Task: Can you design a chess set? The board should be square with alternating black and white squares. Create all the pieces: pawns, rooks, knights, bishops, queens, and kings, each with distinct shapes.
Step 891:
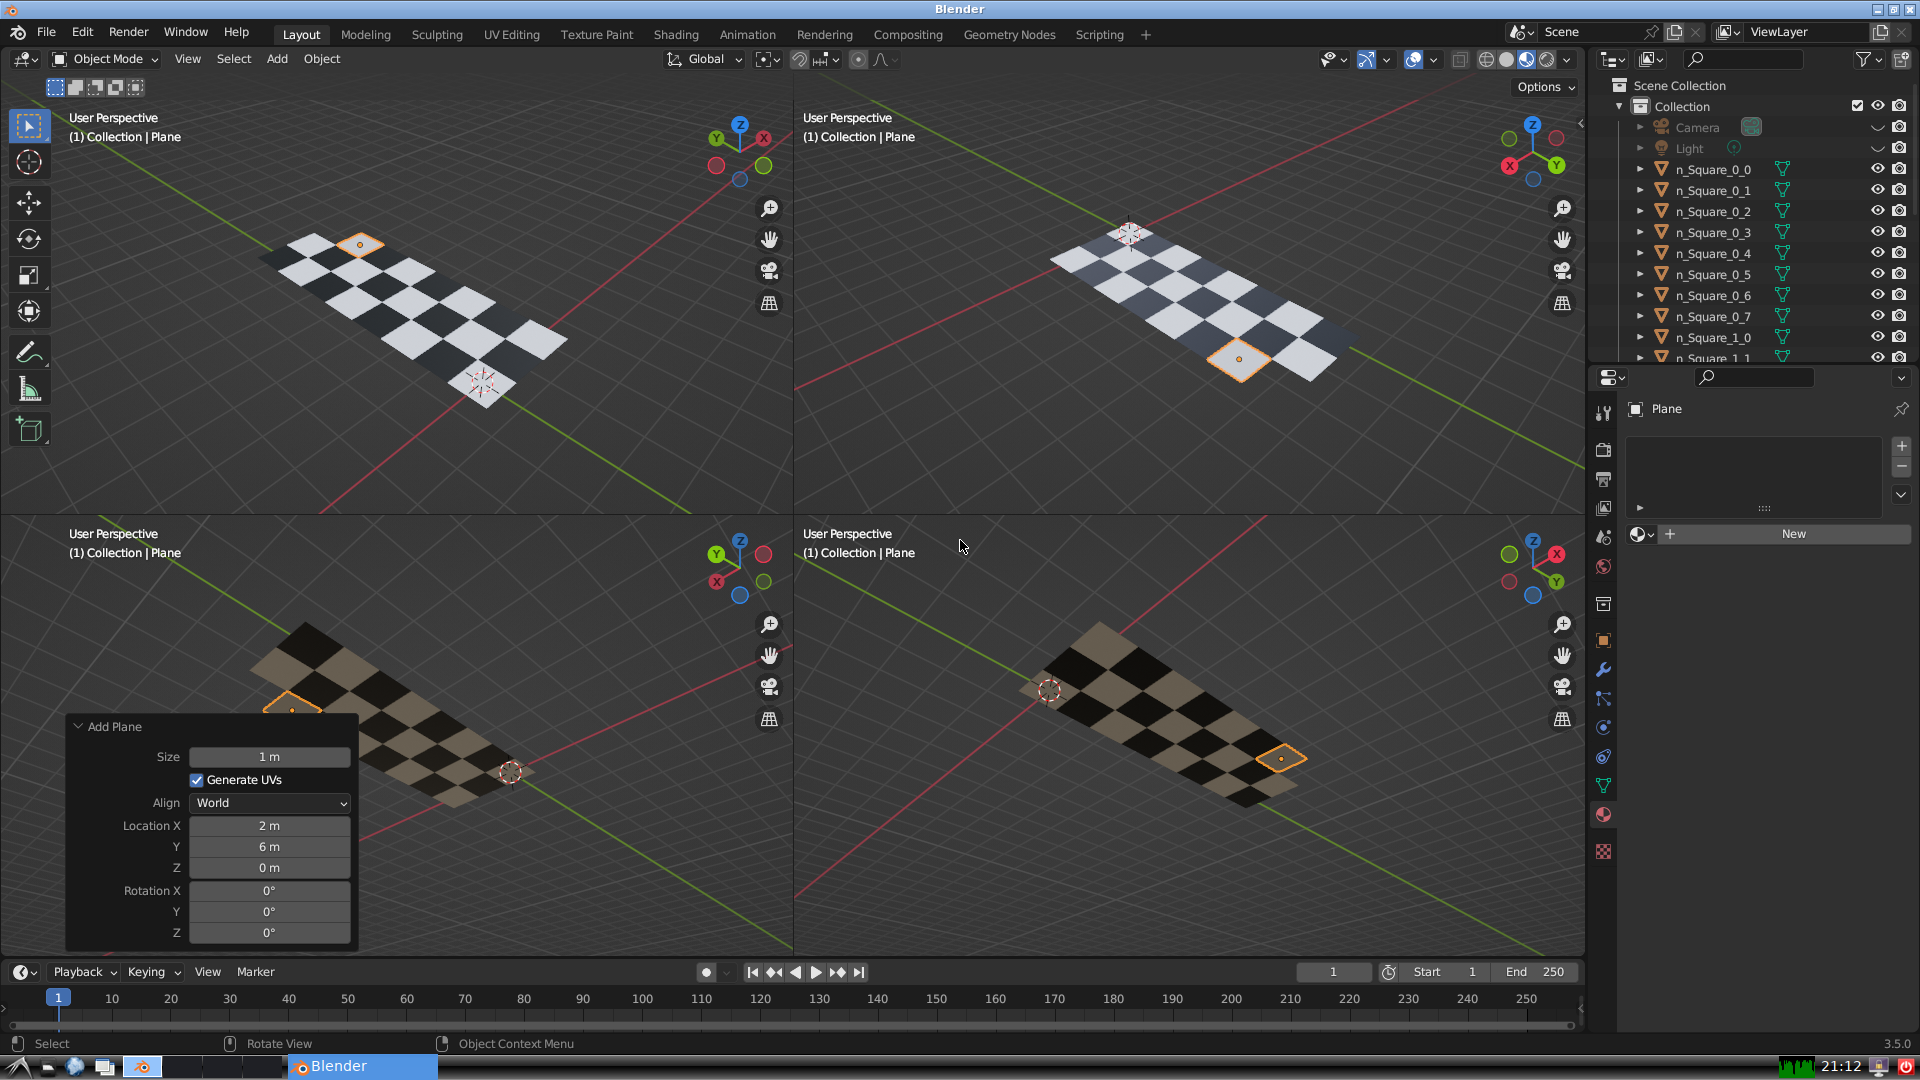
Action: {"key_press": ['Ctrl, Home']}